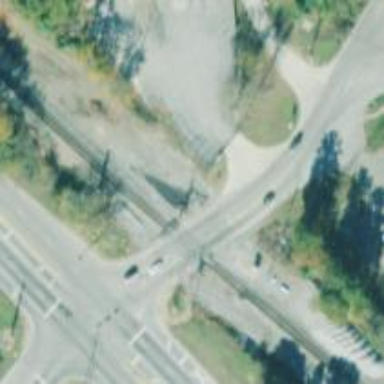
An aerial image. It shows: Railway signal.